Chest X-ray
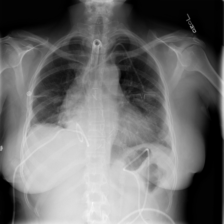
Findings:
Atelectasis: negative
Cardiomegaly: negative
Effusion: negative
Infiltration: negative
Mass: negative
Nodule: negative
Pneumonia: negative
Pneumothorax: negative
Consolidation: negative
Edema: negative
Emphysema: negative
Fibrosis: negative
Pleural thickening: negative
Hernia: negative